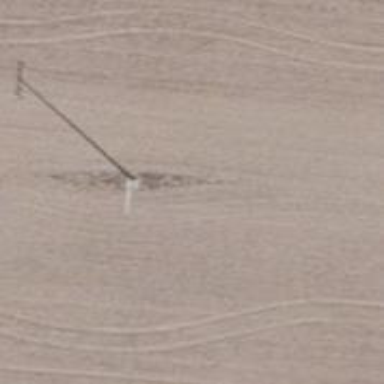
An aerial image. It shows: Power pole.